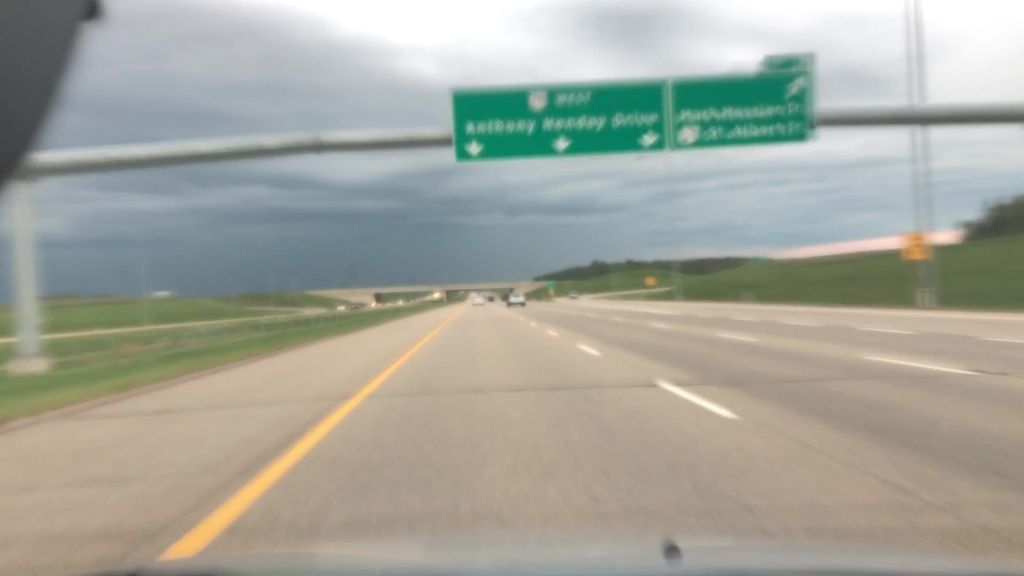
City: edmonton